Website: crate-barrel
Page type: customer-info-address
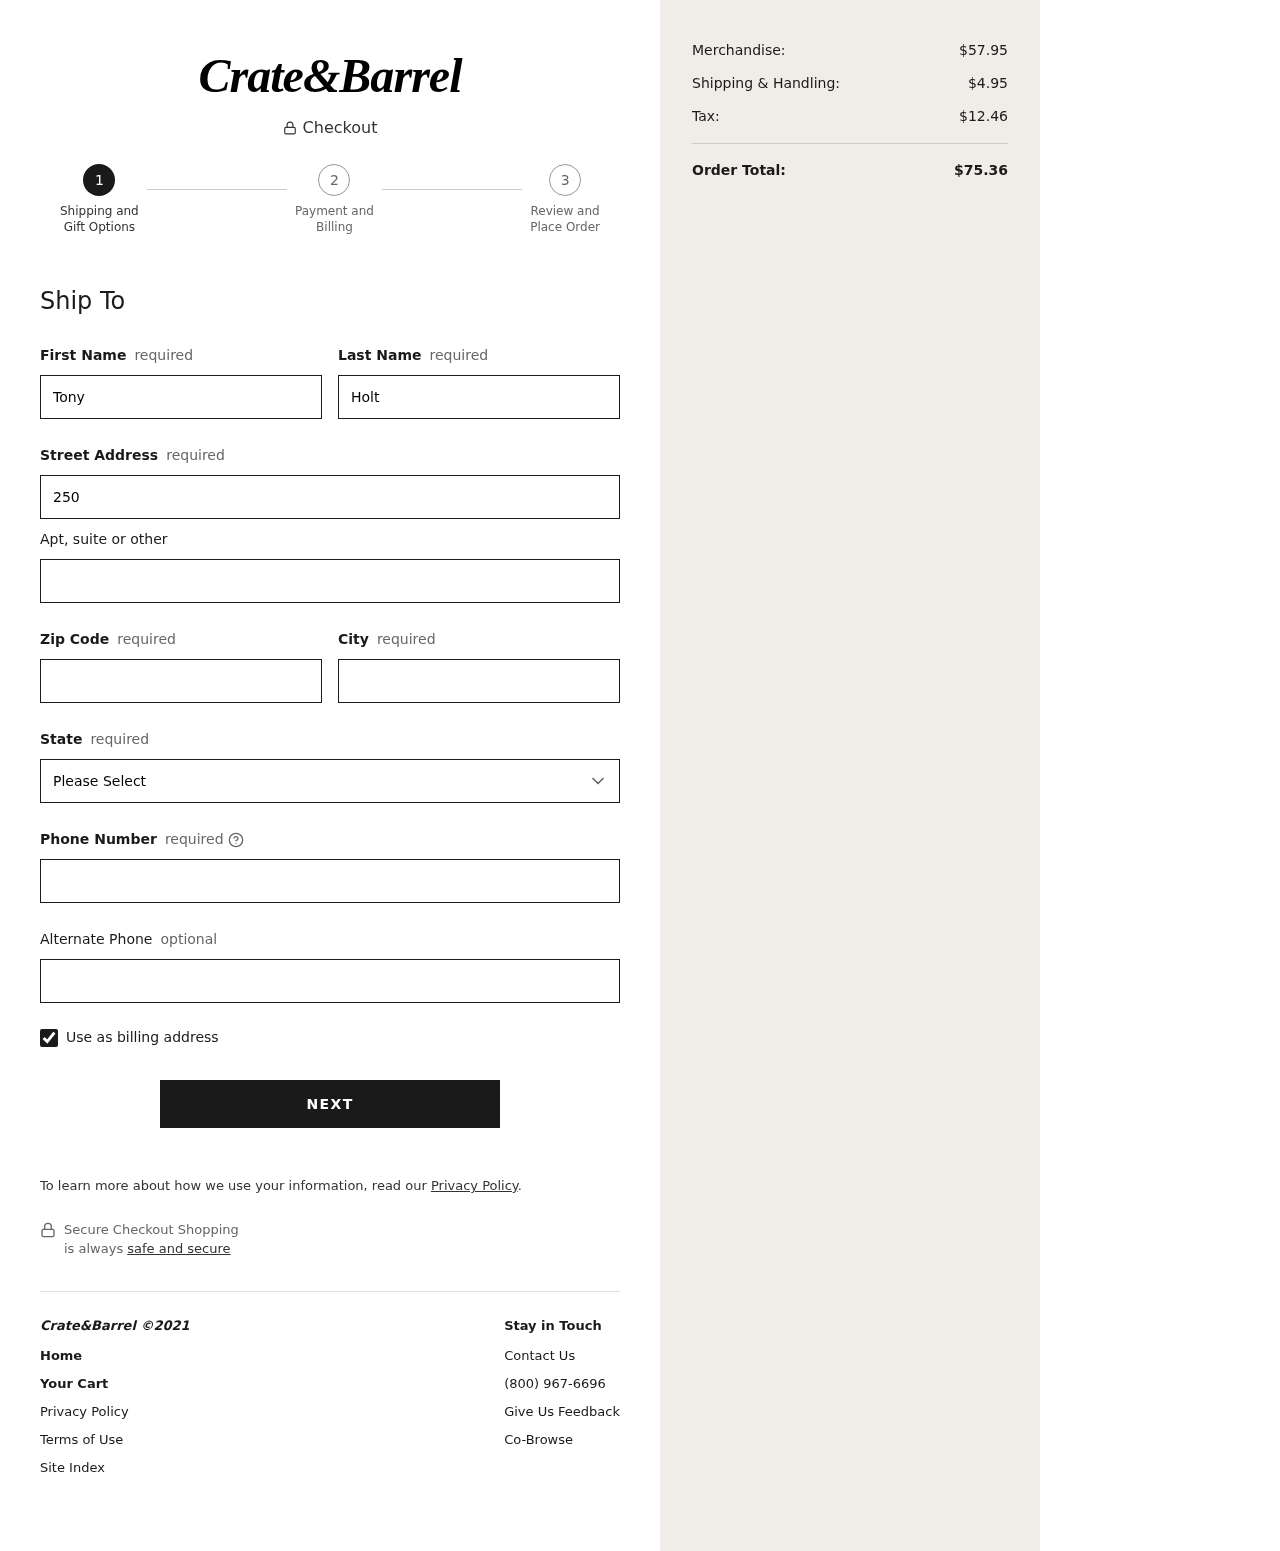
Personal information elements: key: PII_STATE
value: Virginia
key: PII_FIRSTNAME
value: Tony
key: PII_LASTNAME
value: Holt
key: PII_STREET
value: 2508 Davis Square
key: PII_POSTCODE
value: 47989
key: PII_CITY
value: Buchananchester
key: PII_PHONE
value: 4425369624
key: PII_PHONE_ALT
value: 2347359914
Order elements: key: ORDER_SUBTOTAL
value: $57.95
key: ORDER_SHIPPING_COST
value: $4.95
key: ORDER_TAX
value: $12.46
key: ORDER_TOTAL
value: $75.36